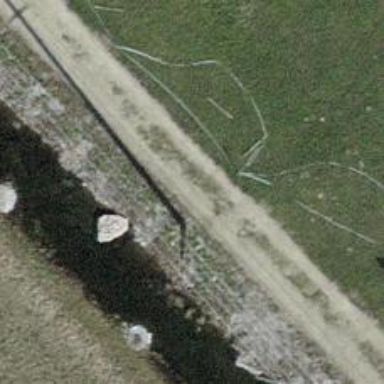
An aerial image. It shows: Power pole.